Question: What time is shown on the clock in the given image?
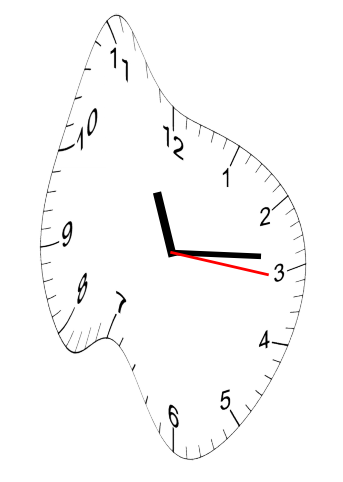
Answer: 11:14:16